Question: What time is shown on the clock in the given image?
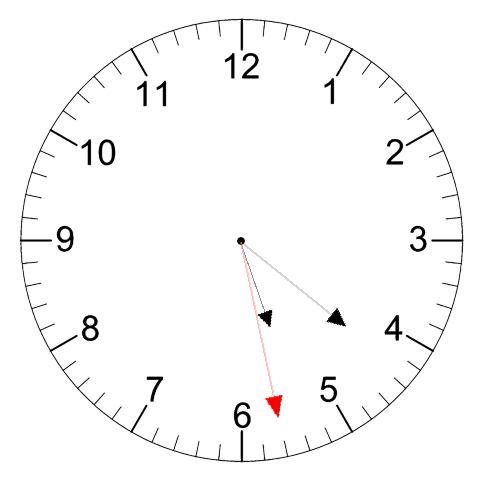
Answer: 05:21:28